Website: crate-barrel
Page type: gifting
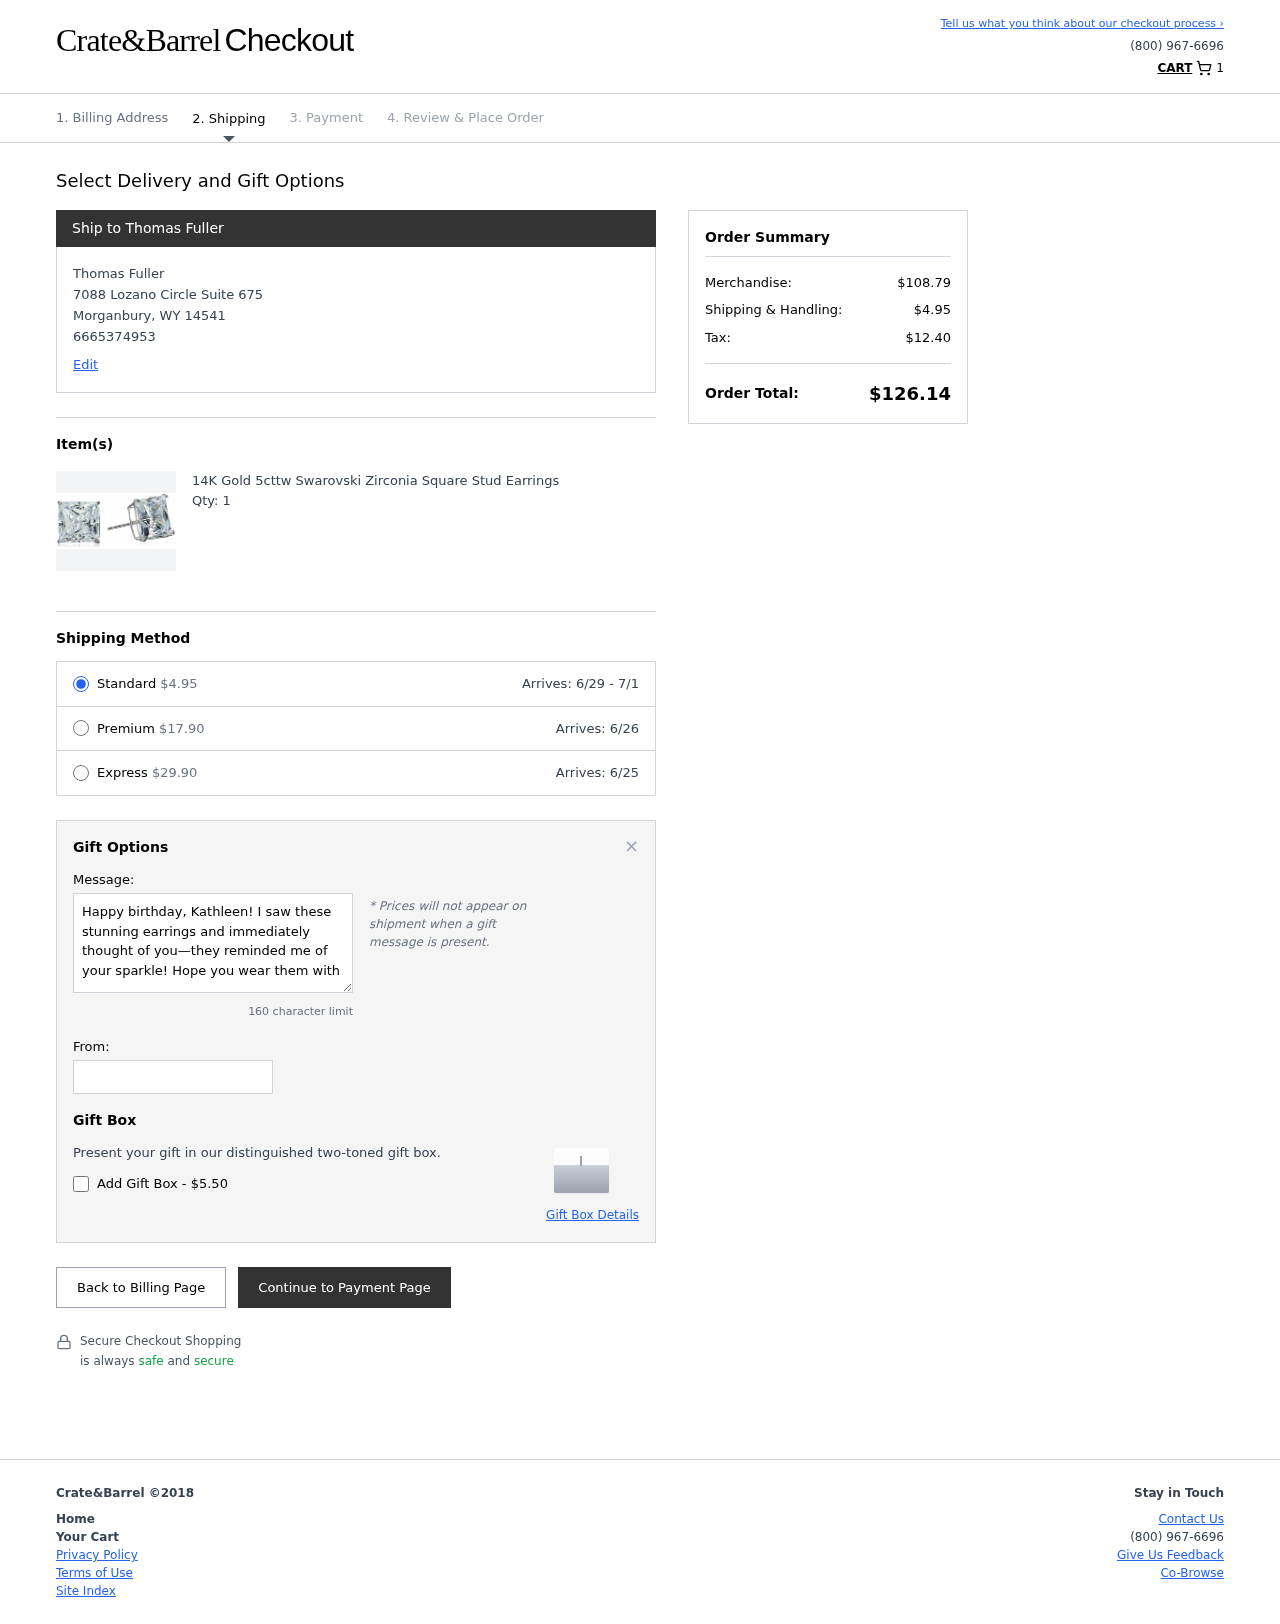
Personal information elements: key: PII_CITY
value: Morganbury
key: PII_FULLNAME
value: Thomas Fuller
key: PII_GIFT_FIRSTNAME
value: Kathleen
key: PII_GIFT_MESSAGE
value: Happy birthday, Kathleen! I saw these stunning earrings and immediately thought of you—they reminded me of your sparkle! Hope you wear them with as much joy as you bring to everyone around you.
Thomas
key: PII_PHONE
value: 6665374953
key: PII_POSTCODE
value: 14541
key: PII_STATE_ABBR
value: WY
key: PII_STREET
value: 7088 Lozano Circle Suite 675
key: PII_FULLNAME2
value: Thomas Fuller
Product elements: key: PRODUCT1_NAME
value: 14K Gold 5cttw Swarovski Zirconia Square Stud Earrings
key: PRODUCT1_QUANTITY
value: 1
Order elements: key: ORDER_NUM_ITEMS
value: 1
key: ORDER_SHIPPING_COST
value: $4.95
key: ORDER_DELIVERY_DATE_RANGE
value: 6/29 - 7/1
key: ORDER_PREMIUM_SHIPPING
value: $17.90
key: ORDER_PREMIUM_DATE
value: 6/26
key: ORDER_EXPRESS_SHIPPING
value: $29.90
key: ORDER_EXPRESS_DATE
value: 6/25
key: ORDER_SUBTOTAL
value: $108.79
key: ORDER_TAX
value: $12.40
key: ORDER_TOTAL
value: $126.14